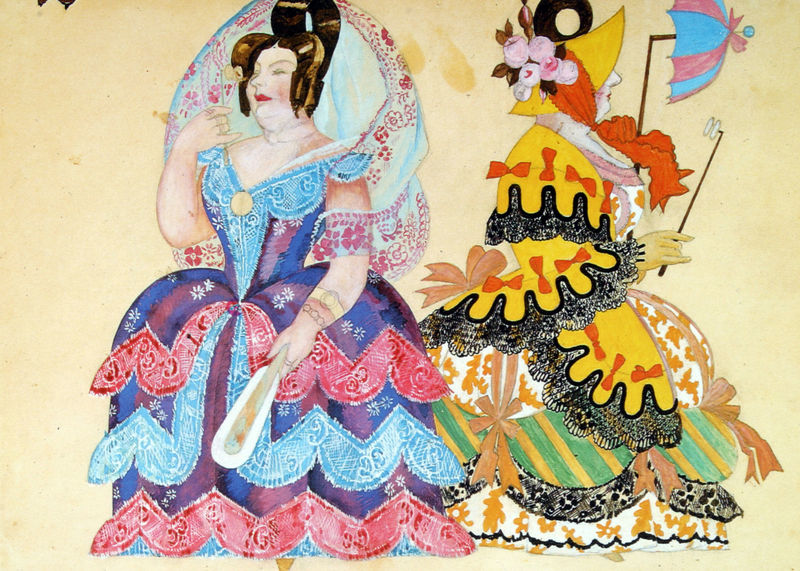
Titel: Ein einträglicher Posten
Künstler: Ignatij Niwinskij
Standort: Moskau
Institution: Bachruschin-Museum
Schlagwörter: blau, gemälde, hand, haut, umhang, frauen, gelb, grün, ocker, ausschnitt, blumen, braun, bunt, busen, damen, frau, frisur, haar, handschuh, hut, kleid, kleider, mund, nase, orange, profil, schwarz, türkis, zeichnung, rosen, rot, schal, schirm, schleier, beige, fächer, haube, mode, muster, rock, schleife, arme, barock, falten, inkarnat, spitze, portrait, porträt, gold, saum, schleifen, brosche, lippen, rosa, rouge, hellblau, taille, brüste, farbig, japan, zwei, röcke, tüll, lila, schichten, violett, dekoration, dick, gestreift, uhr, rüsche, rüschen, wange, decolleté, dekolleté, pink, doppelportrait, gemalt, brille, tracht, china, armband, kostüme, nasenspitze, kitschig, monokel, reifrock, schließe, cul de paris, reifröcke, lagen, armbanduhr, bonbonfarben